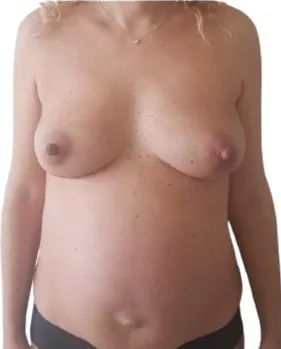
(A) Pre-operative frontal view of 37-year-old, 36-week pregnant woman, presenting with a right breast PABC.
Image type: medical_photograph (other_medical_photograph)